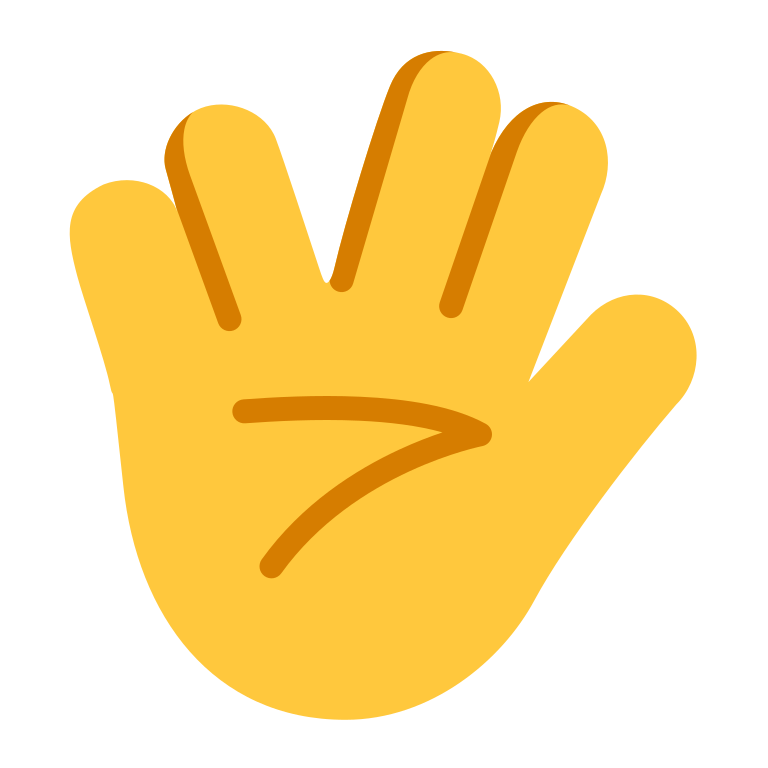
vulcan salute flat default